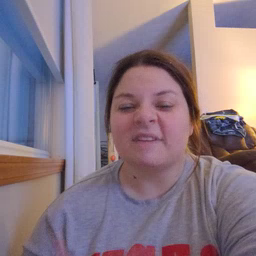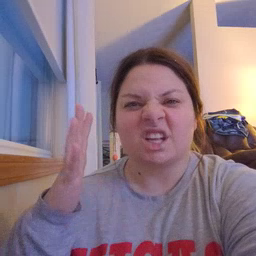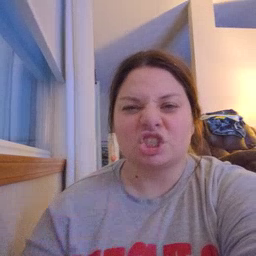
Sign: finish